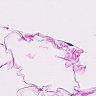
Metastatic tissue present: no